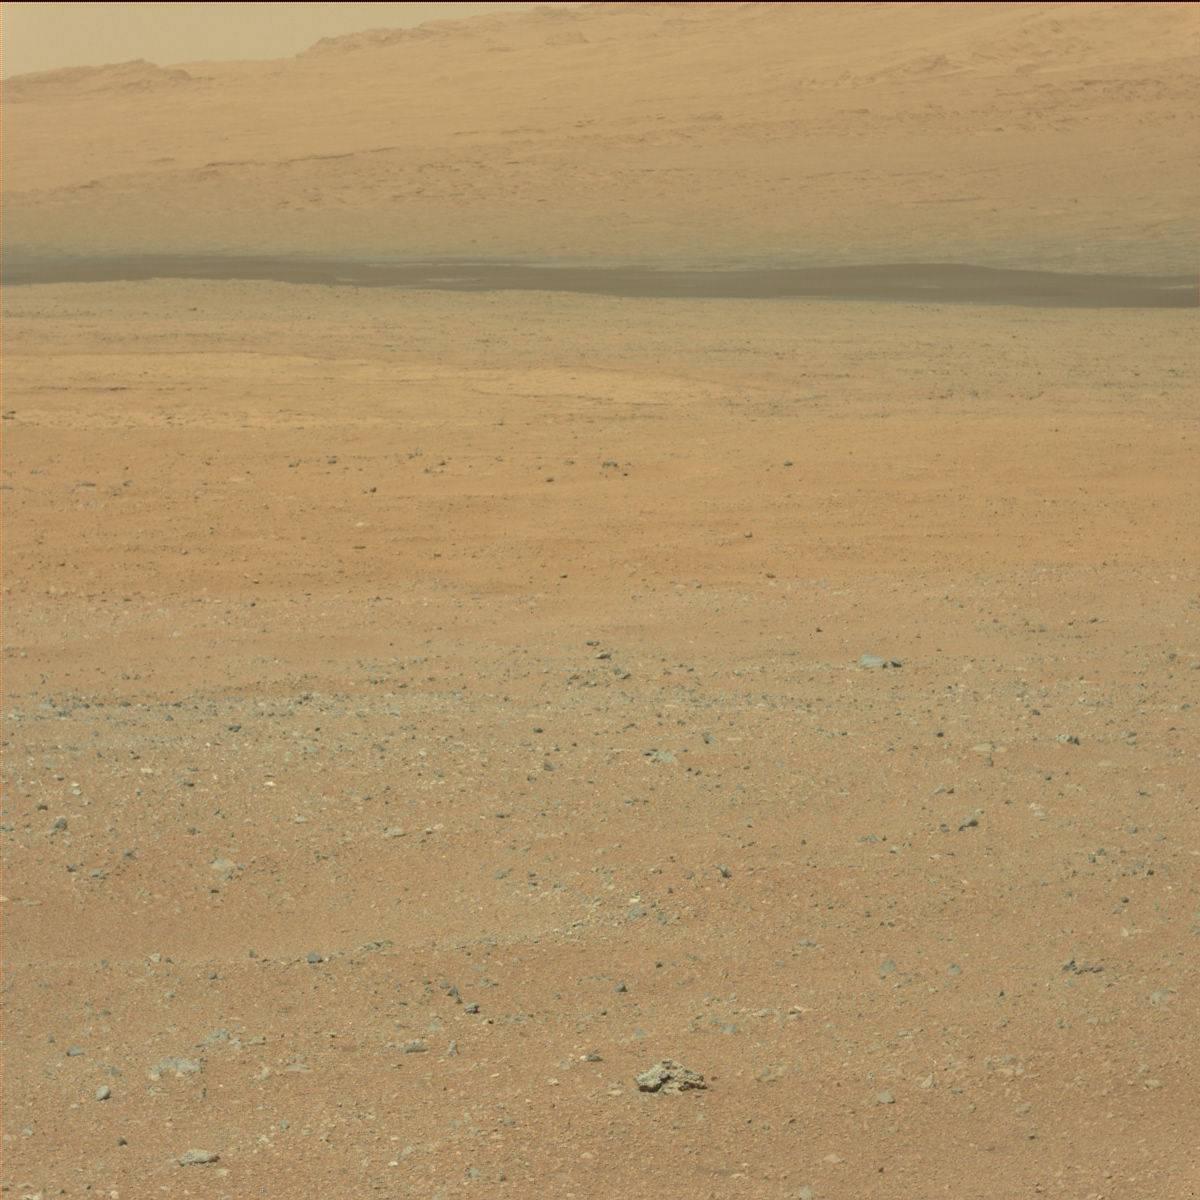
Terrain classes present: Bedrock, Ridge, Rock, Sand / Soil, Sky